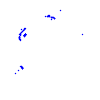
Particle: proton